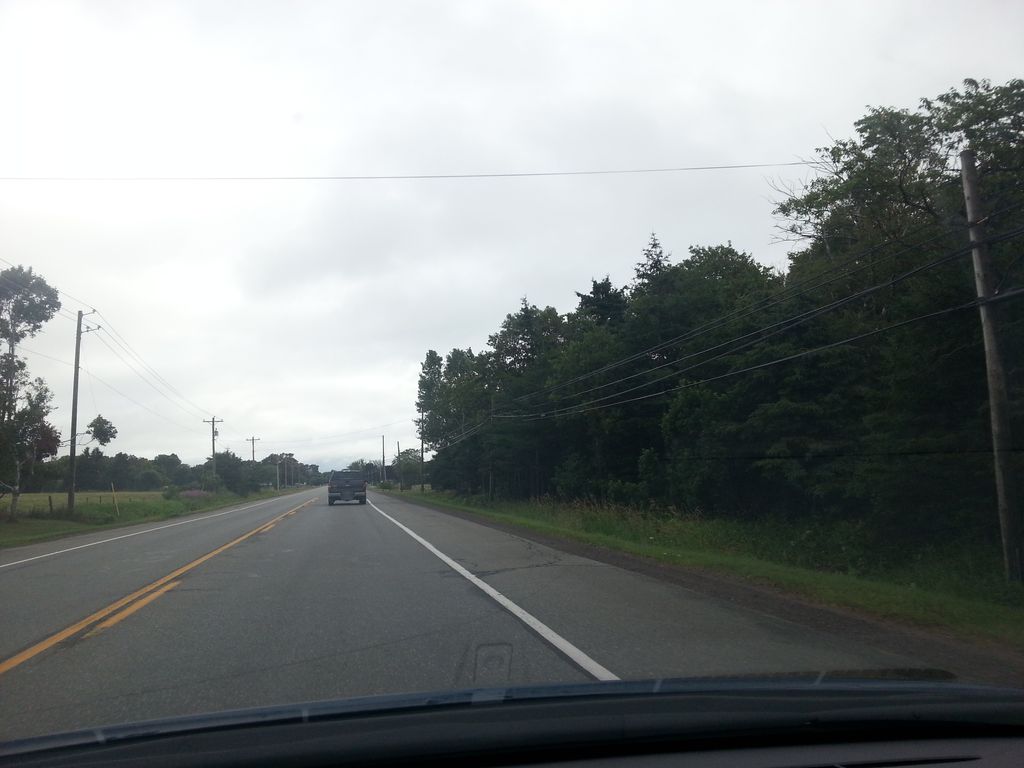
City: charlottetown